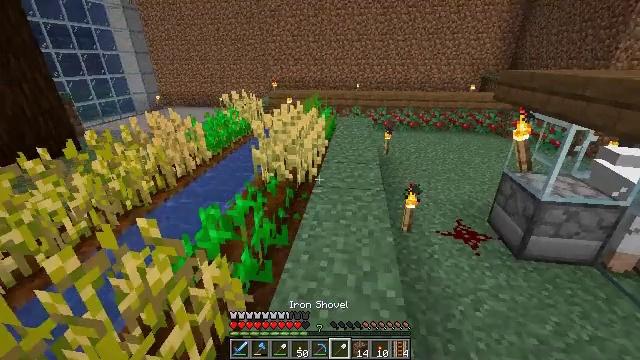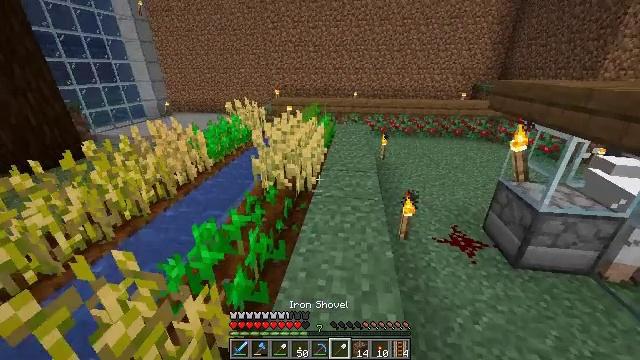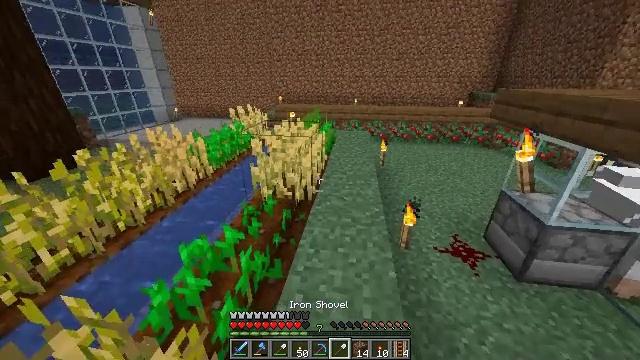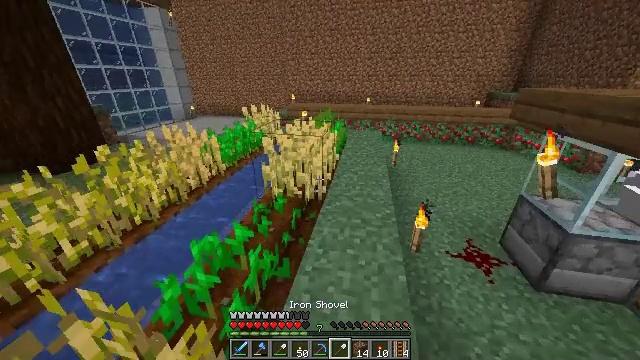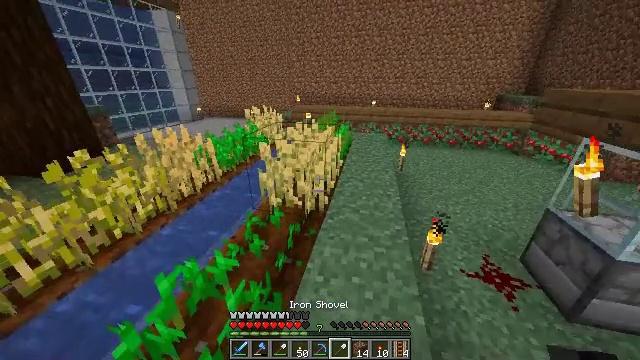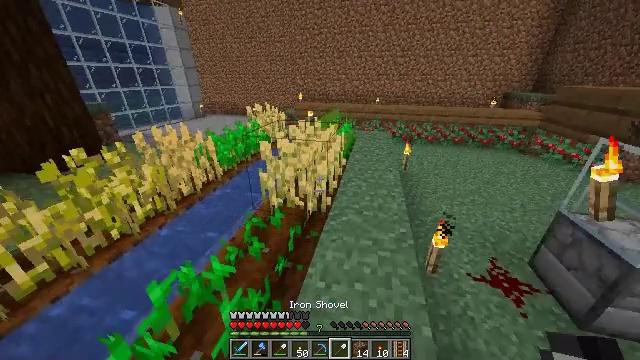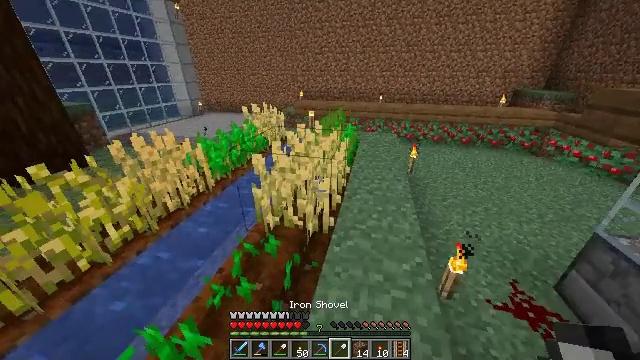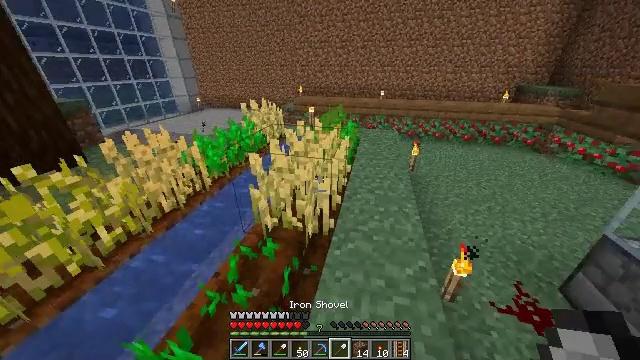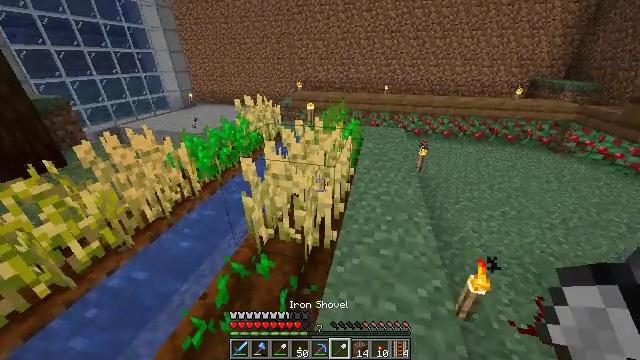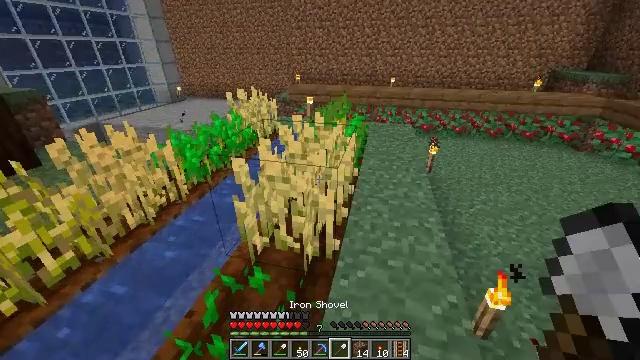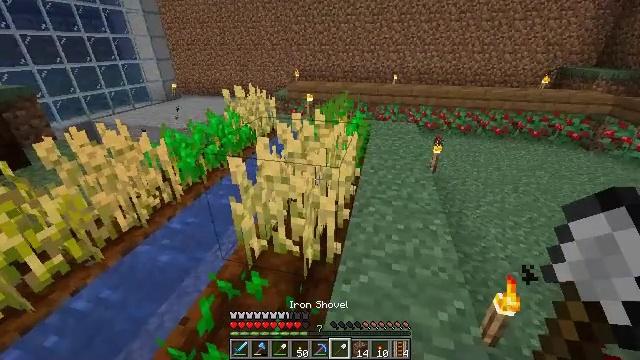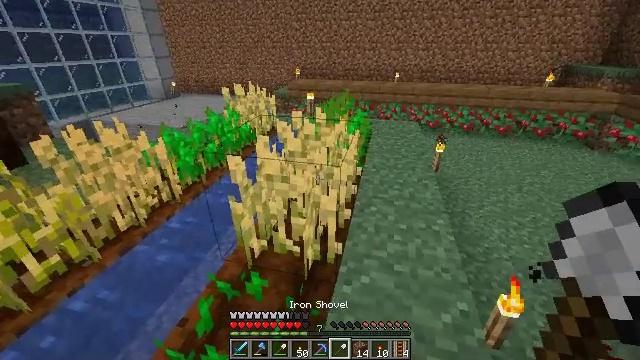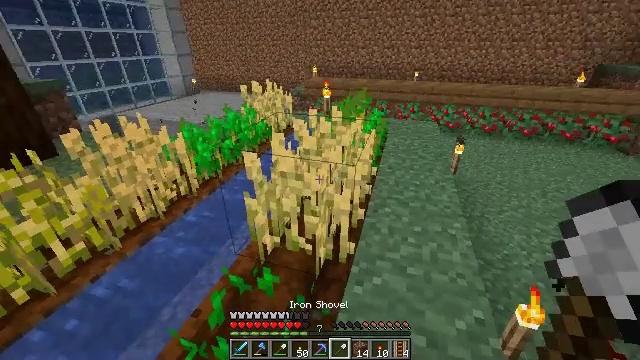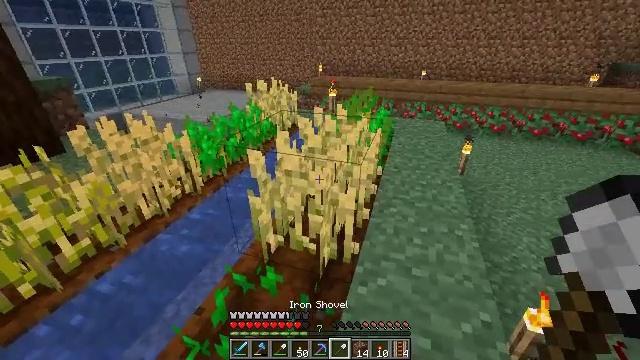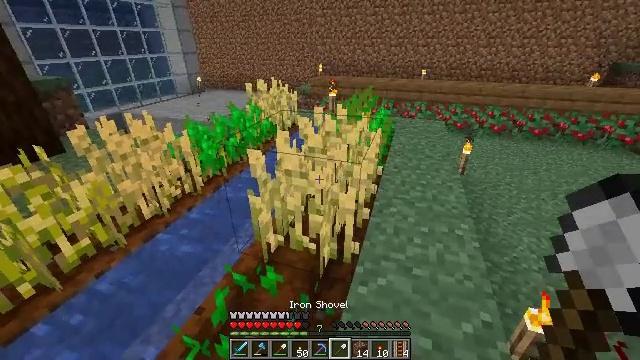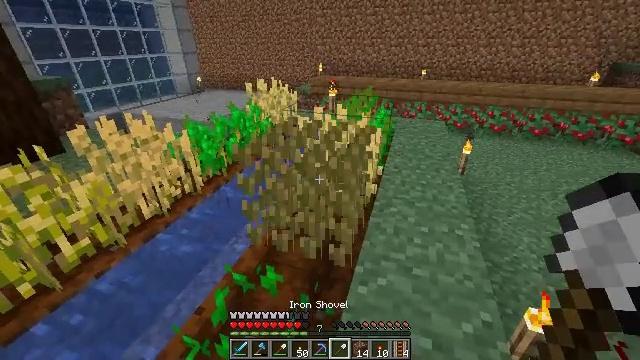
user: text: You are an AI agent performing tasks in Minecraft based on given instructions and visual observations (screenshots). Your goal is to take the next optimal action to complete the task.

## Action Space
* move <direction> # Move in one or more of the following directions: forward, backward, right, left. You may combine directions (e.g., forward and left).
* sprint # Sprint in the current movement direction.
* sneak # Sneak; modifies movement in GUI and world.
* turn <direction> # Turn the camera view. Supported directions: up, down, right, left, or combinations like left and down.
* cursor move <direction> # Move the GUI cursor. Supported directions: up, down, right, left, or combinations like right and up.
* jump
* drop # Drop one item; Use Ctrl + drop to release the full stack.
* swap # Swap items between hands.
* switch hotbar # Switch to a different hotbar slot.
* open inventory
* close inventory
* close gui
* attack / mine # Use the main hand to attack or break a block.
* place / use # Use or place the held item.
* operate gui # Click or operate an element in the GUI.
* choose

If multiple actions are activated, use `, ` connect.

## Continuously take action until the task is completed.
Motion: motion action
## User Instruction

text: Harvest wheat from the field.
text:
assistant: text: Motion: move forward, sprint
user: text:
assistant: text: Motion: move forward, sprint
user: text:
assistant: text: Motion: move forward, sprint, turn left
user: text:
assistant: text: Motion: move forward, sprint, turn left
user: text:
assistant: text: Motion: move forward
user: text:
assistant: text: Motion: move forward
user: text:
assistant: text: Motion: turn down
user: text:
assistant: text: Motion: no_op
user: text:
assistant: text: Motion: no_op
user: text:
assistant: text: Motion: no_op
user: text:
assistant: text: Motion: no_op
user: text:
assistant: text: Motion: turn left
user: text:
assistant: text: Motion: turn left
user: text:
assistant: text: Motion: no_op
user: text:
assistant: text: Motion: attack / mine
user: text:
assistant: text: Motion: attack / mine
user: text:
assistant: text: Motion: attack / mine
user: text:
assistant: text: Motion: turn right
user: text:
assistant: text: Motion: move forward, turn right
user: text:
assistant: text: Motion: move forward
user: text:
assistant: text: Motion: move forward
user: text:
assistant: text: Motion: move forward
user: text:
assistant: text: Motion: attack / mine
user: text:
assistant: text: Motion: attack / mine
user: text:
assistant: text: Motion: attack / mine
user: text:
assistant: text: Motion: no_op
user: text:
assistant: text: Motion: no_op
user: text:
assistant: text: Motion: no_op
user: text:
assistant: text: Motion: no_op
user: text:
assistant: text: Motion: no_op